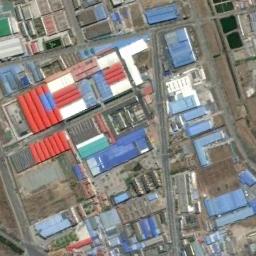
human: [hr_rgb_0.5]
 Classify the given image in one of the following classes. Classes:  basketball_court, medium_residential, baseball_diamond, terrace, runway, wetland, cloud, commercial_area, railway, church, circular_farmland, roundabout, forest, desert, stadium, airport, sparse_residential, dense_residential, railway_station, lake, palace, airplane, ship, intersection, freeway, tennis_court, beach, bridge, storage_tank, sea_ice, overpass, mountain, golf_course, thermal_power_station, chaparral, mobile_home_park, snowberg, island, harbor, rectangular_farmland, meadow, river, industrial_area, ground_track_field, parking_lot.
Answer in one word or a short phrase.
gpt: industrial_area